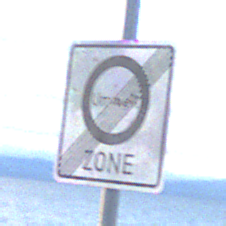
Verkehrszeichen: EndeUmweltzone
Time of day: SunriseSunset
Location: Outdoor (Suburban)
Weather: PartlyCloudy
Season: NotSpecified
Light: Natural